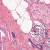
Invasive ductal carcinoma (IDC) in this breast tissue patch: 1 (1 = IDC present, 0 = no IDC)